Field crop: maize
Growth stage: 2
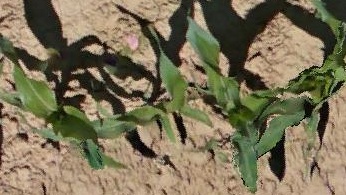
Species: maize